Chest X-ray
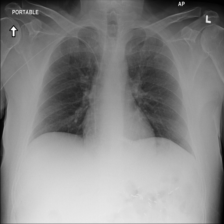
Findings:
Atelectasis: negative
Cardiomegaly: negative
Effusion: negative
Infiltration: negative
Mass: negative
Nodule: negative
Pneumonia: negative
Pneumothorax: negative
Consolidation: negative
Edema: negative
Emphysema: negative
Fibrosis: negative
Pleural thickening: negative
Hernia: negative